七年级 · 计数
某养殖户养殖鸡鸭、鹅数量的扇形统计图如图所示.

(1)统计图中各个扇形的圆心角分别是多少度?

(2)如果这个养殖户养鸭 150 只, 那么养鸡、鹅各多少只?

某养殖户养殖情况统计图

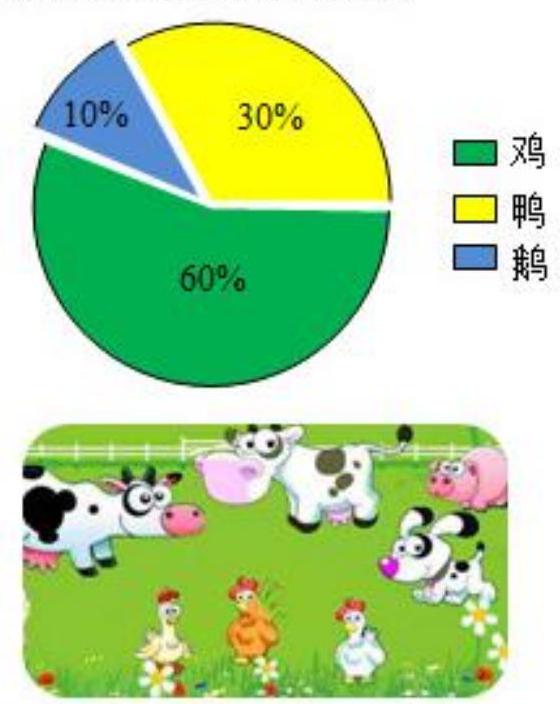
答案: 【答案】解：(1)鸡所占的扇形的圆心角是 $360^{\circ} \times 60 \%=216^{\circ}$,

鸭子所占的扇形的圆心角是 $360^{\circ} \times 30 \%=108^{\circ}$,

我所占的扇形的圆心角是 $360^{\circ} \times 10 \%=36^{\circ}$;

(2)鸡、鸭、我的总数量是 $\frac{150}{30 \%}=500$ (只),

养的鸡有 $500 \times 60 \%=300$ (只),

养的鹅有 $500 \times 10 \%=50$ (只).

【解析】(1)用 $360^{\circ}$ 乘以各自所占的百分比即可得出答案;

(2)根据鸭子的只数和所占的百分比求出总只数, 再用总只数乘以鸡、鹅所占的百分比即可.

本题考查扇形统计图及相关计算. 在扇形统计图中, 每部分占总部分的百分比等于该部分所对应的扇形圆心角的度数与 $360^{\circ}$ 的比.